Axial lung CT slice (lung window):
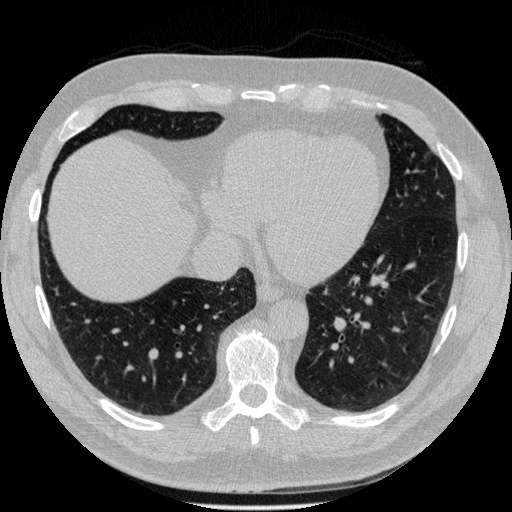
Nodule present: no